Field crop: tomato
Growth stage: 1
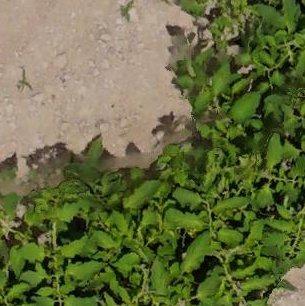
Species: tomato